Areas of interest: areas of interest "Sport and cultural"
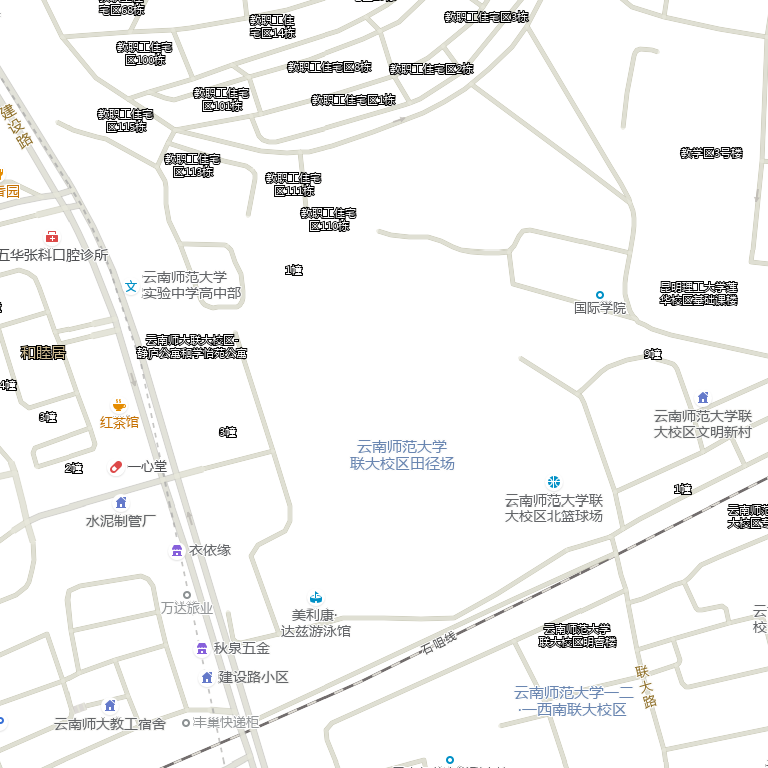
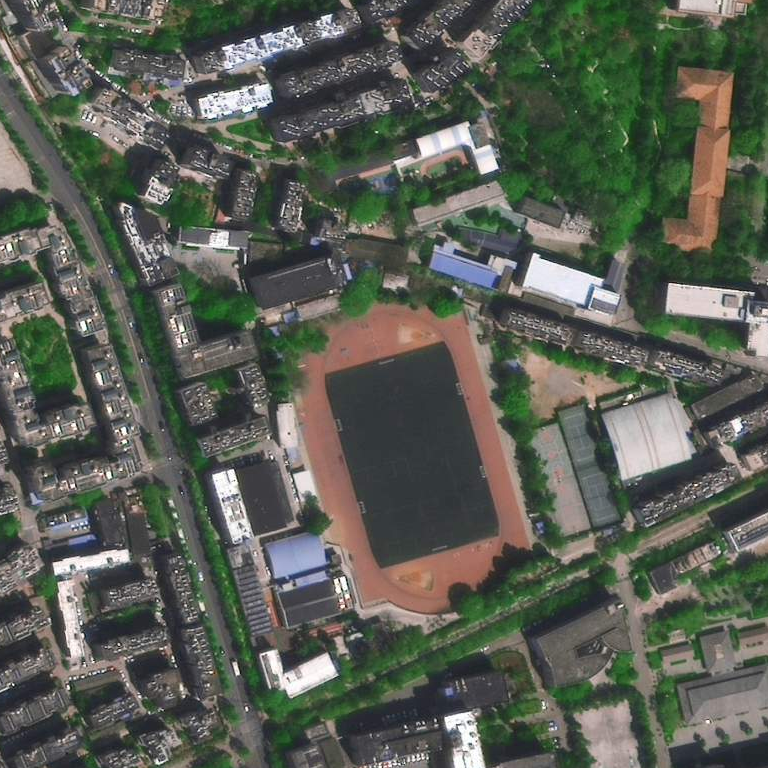